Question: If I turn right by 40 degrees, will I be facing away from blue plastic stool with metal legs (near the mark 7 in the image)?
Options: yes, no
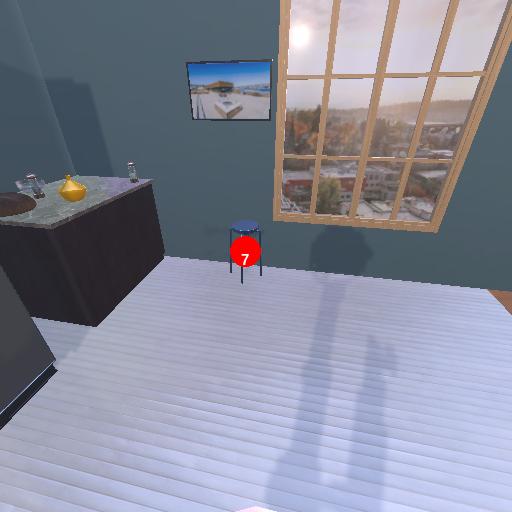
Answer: yes